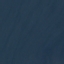
Land use / land cover class: SeaLake